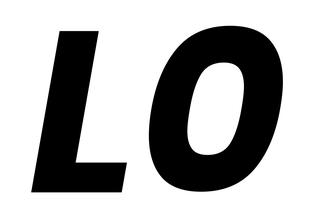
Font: Poppins-BoldItalic